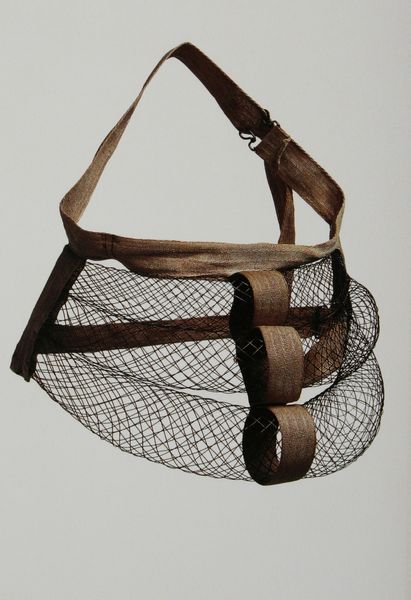
Titel: Turnüre
Standort: Kyoto (Japan)
Institution: Kyoto Costume Institute
Schlagwörter: mann, schurz, umhang, see, braun, grau, hut, schwarz, weiss, gürtel, mode, alt, band, kleidung, leinen, gitter, stoff, drei, skulptur, japan, korb, wiess, gestell, bauch, plastik, foto, fotografie, photographie, schnalle, halterung, geflecht, maske, beutel, tasche, photo, farbfoto, geflochten, antik, leder, fangen, gurt, fischerei, verschluß, bänder, fotographie, objekt, träger, design, gewebt, netz, behälter, draht, schlaufe, beuys, duchamp, reuse, schnallen, angeln, fischen, gurte, schlauch, gitternetz, stoffband, schlaufen, dimension, drahtgitter, kleidungsstück, braung, seltsam, readymade, entfremdung, frauenkleidung, drahtgeflecht, drahtkorb, fanggerät, harness, iurnüre, maulkorb, pappmasche, pappmaschee, rheuse, umschnallen, verstärkt